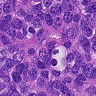
Metastatic tissue present: yes